Question: Wondered if anyone had any links to a tutorial for a navigation bar in css (not javascript). I'm after a 2 tier horizontal bar. the bottom tier being also horizontal.
Just like the following image

any pointers would be a great help!
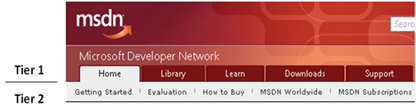
Answer: <URL> has plenty of dropline menus. Just look under "Multi-Level - Dropline". Pay attention to copyright though.